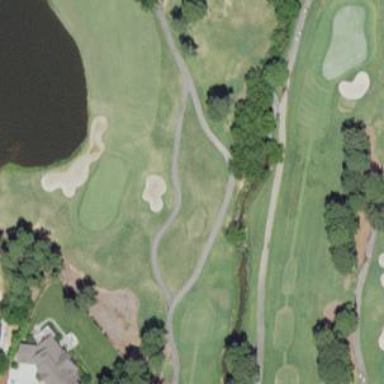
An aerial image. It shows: Path used for both walking and golf.